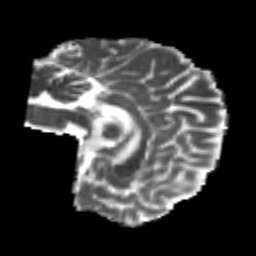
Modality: MD
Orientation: sagittal
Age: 21
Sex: female
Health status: healthy
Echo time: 0.074 s